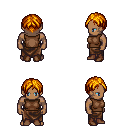
a pixel art fantasy rpg character, male body template, human, dark skin, brown sleeveless shirt, robe skirt, dark blonde parted hairstyle, brown shoes, four views (front, back, left, right), 2x2 character sprite sheet, small pixel art, hard edges, no anti-aliasing